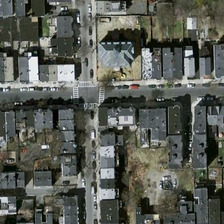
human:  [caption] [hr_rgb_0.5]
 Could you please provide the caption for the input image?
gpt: many gray black buildings and some green trees are around a crossroads in a dense residential area .

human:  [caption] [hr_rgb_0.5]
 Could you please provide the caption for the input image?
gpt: many gray black buildings and some green trees are around a crossroads in a dense residential area .

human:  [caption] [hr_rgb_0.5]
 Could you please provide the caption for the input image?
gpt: many gray black buildings and some green trees are around a crossroads in a dense residential area .

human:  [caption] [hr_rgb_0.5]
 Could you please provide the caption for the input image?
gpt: many gray black buildings and some green trees are around a crossroads in a dense residential area .

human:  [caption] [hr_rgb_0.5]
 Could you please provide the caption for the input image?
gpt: many gray black buildings and some green trees are around a crossroads in a dense residential area .